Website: bh-photo
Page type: address-validator
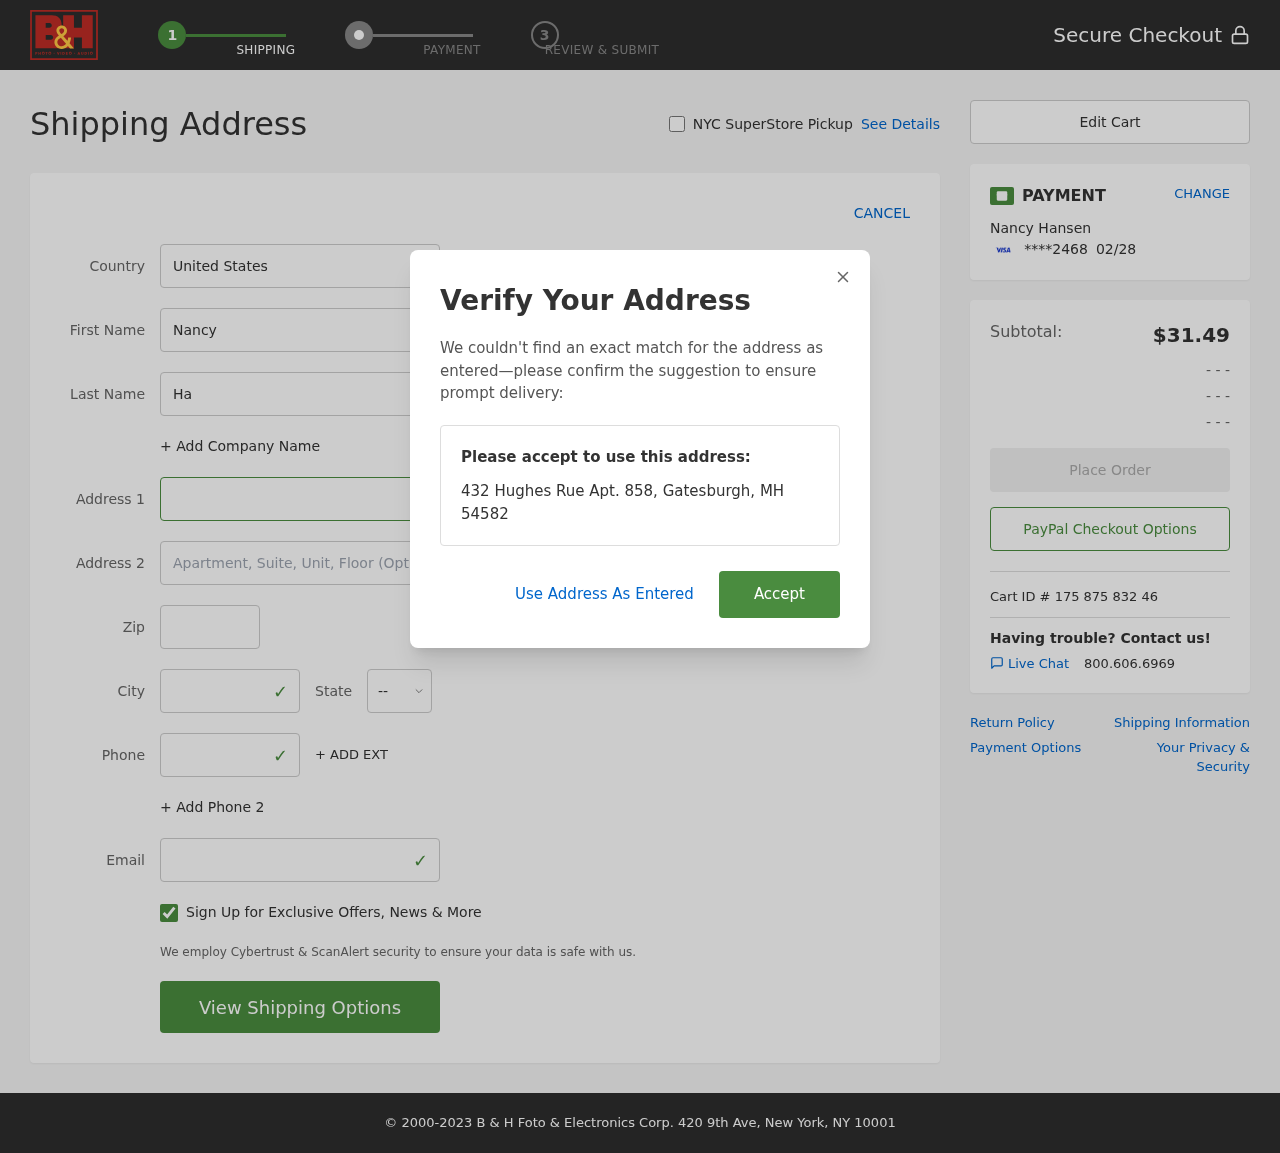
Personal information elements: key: PII_CARD_EXPIRY
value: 02/28
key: PII_CARD_LAST4
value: ****2468
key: PII_CITY
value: Gatesburgh
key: PII_COUNTRY
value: United States
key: PII_EMAIL
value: nhansen@hotmail.com
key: PII_FIRSTNAME
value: Nancy
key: PII_FULLNAME
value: Nancy Hansen
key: PII_LASTNAME
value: Hansen
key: PII_PHONE
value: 5705213396
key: PII_POSTCODE
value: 54582
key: PII_STATE_ABBR
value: MH
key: PII_STREET
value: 432 Hughes Rue Apt. 858
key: PII_STREET2
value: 714 Rosario Knolls Suite 317
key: PII_CITY_STATE_ZIP
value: Gatesburgh, MH 54582
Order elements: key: ORDER_SUBTOTAL
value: $31.49
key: ORDER_ID
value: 175 875 832 46